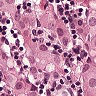
Metastatic tissue present: yes